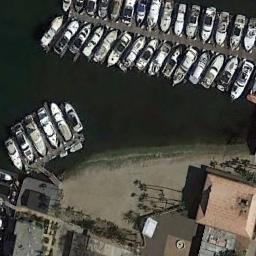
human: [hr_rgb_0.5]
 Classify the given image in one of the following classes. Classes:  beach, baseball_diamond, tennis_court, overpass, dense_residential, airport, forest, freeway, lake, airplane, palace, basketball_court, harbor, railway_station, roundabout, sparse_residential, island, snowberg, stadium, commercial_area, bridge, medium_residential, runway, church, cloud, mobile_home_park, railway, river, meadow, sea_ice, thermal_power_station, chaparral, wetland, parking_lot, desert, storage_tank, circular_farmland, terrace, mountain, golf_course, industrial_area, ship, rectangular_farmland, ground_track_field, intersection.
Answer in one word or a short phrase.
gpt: harbor